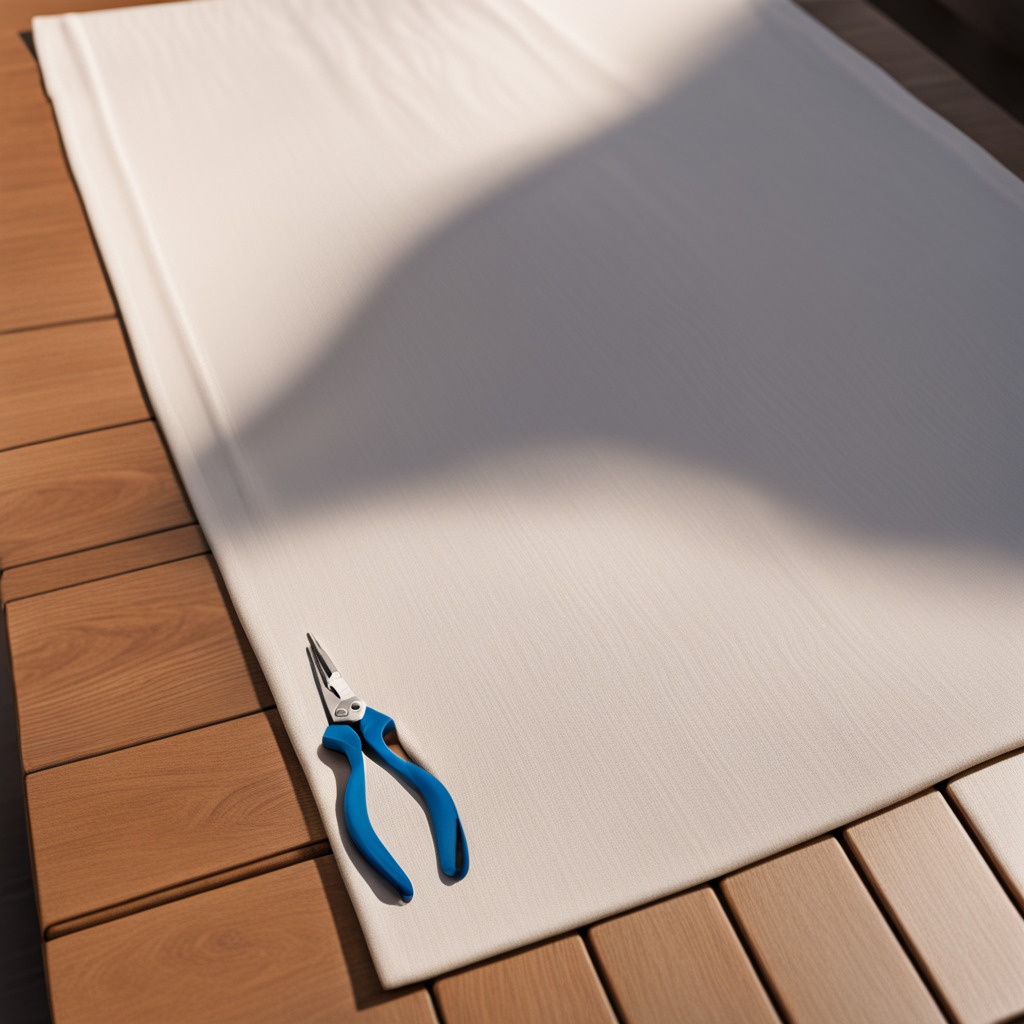
A plier is lying on a wooden table.